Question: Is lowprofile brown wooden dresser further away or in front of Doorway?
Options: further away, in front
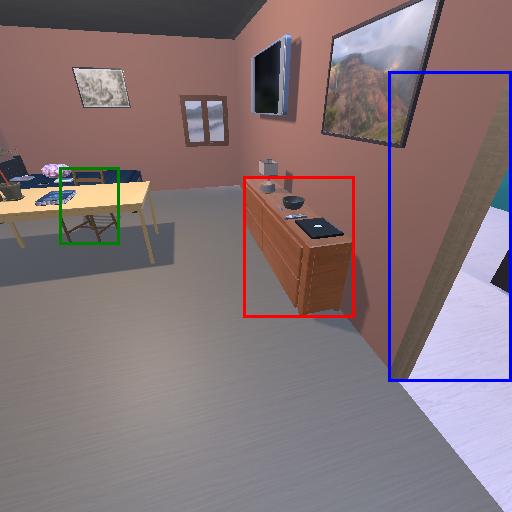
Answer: further away